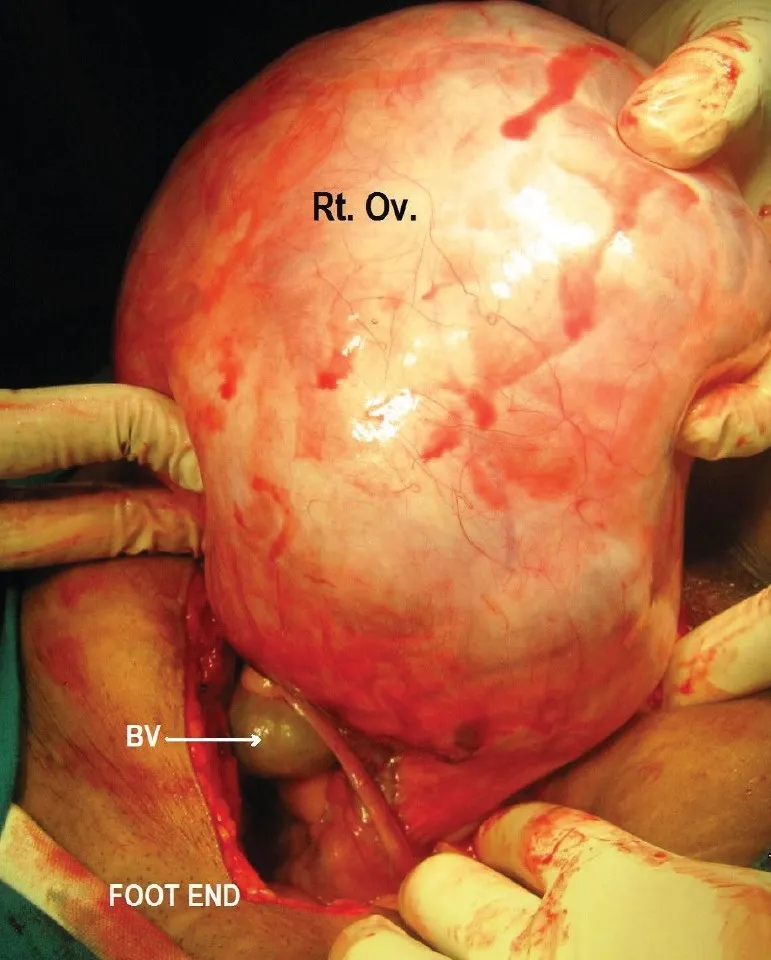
Showing intraoperative, (Rt. Ov. ) is the right ovarian tumour appearing solid in consistency and (BV) are the tortuous blood vessels supplying the tumour.
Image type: medical_photograph (other_medical_photograph)